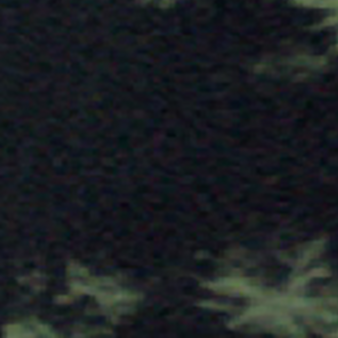
Label: other